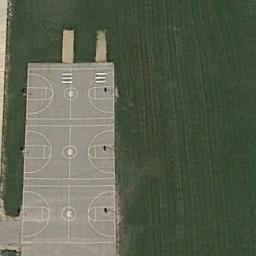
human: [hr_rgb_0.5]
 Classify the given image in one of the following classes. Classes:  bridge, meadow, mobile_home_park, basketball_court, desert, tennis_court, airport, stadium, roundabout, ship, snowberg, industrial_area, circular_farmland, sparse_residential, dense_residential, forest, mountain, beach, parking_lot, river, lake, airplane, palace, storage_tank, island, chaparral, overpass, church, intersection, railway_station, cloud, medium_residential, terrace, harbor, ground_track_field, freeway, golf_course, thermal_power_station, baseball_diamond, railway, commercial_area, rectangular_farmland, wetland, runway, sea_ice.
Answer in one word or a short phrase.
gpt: basketball_court